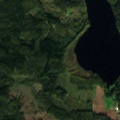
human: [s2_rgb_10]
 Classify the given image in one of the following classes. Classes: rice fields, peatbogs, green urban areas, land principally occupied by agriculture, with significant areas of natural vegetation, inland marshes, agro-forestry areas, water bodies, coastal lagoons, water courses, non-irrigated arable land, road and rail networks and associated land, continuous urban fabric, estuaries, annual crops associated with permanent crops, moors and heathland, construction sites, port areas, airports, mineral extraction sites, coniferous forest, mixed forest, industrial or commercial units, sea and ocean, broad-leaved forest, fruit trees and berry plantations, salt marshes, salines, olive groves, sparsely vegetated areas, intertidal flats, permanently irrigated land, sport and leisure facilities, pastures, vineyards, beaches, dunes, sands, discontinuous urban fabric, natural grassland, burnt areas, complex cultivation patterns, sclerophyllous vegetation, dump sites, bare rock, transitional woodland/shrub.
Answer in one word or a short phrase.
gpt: broad-leaved forest, coniferous forest, mixed forest, transitional woodland/shrub, water bodies